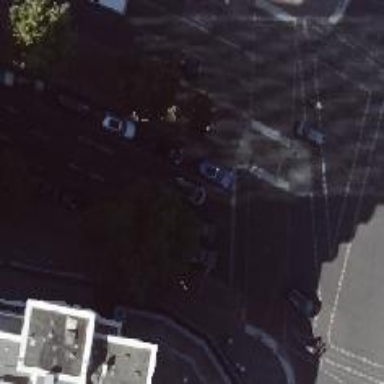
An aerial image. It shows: Road with traffic signals.